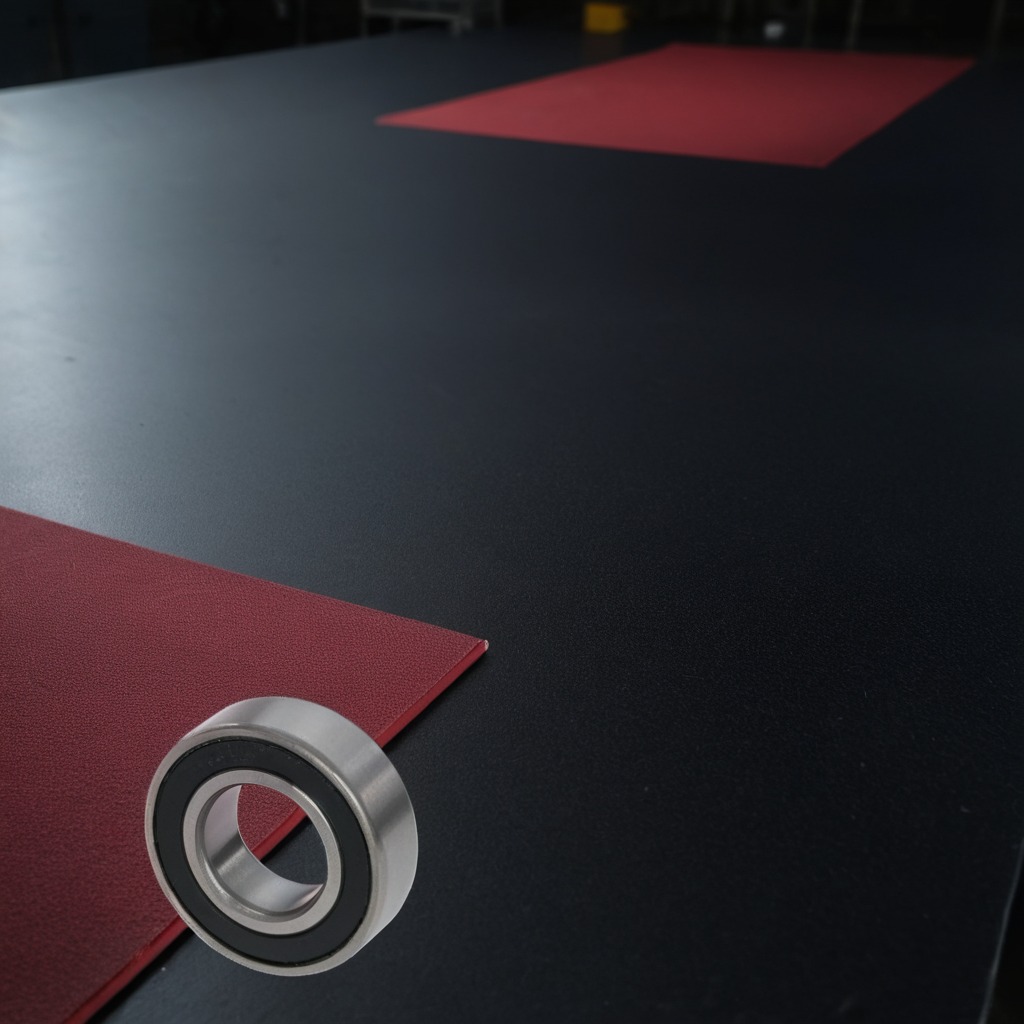
A metal ball bearing lies on the clean granite tabletop covered with a red rubber mat inside a workshop at night dim ambient light soft shadows worn but beneath the mat